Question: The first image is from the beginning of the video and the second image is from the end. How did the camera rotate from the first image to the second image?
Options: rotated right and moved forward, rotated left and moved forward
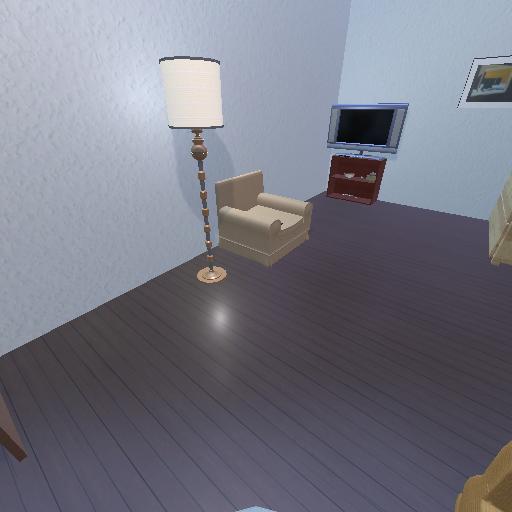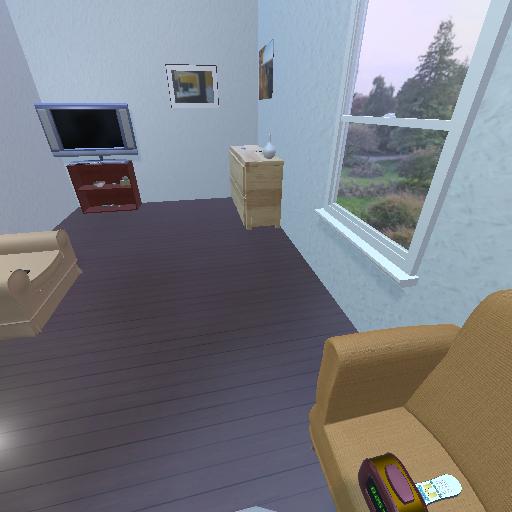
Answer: rotated right and moved forward